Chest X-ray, PA view. Patient: 55 years old, sex M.
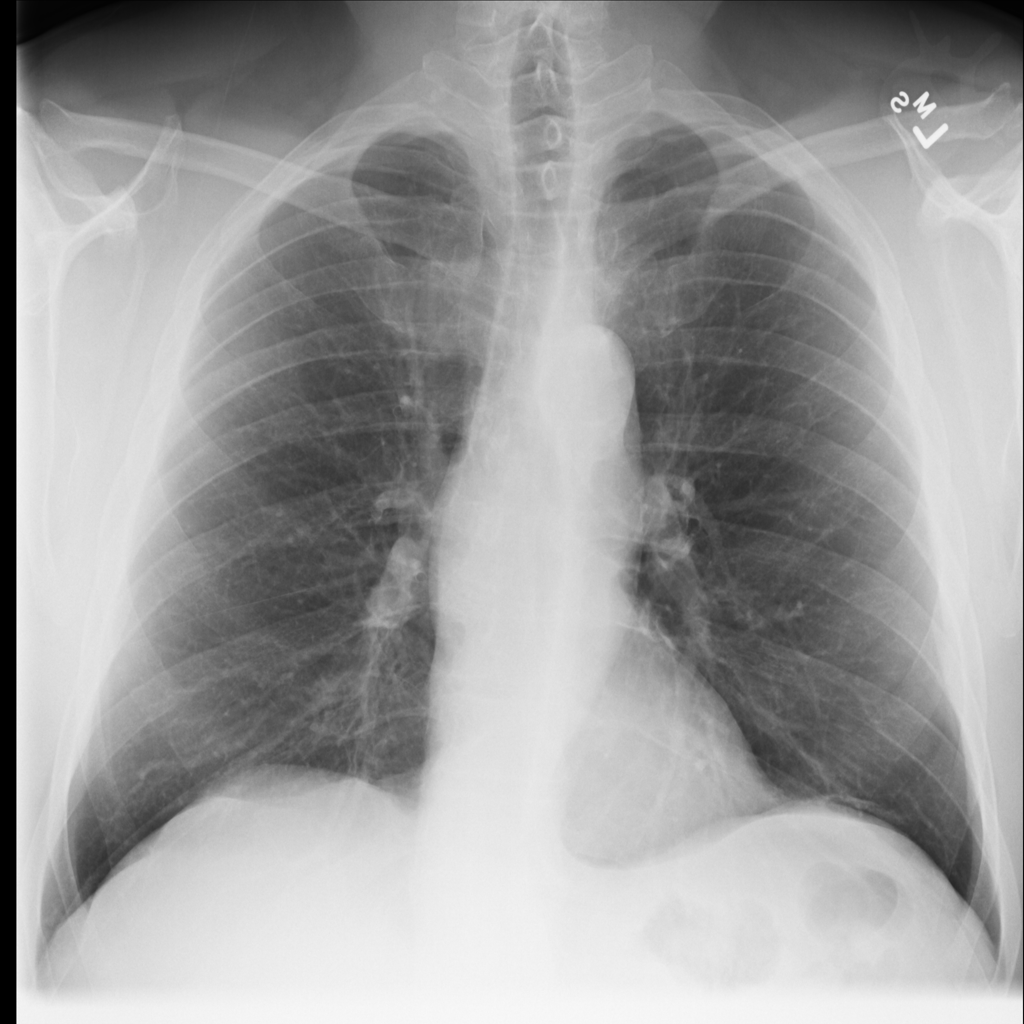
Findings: No Finding